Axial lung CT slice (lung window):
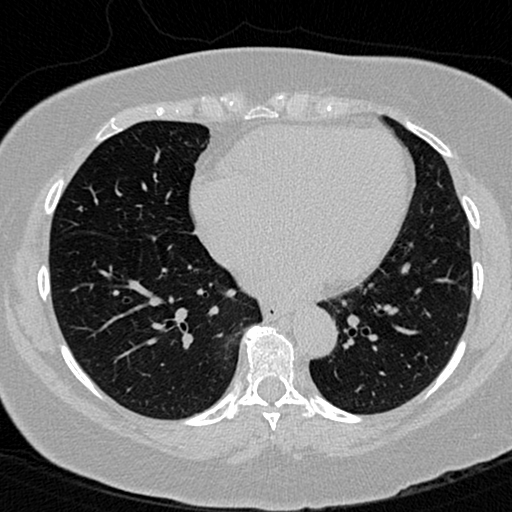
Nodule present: no